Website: macys
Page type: customer-info-address
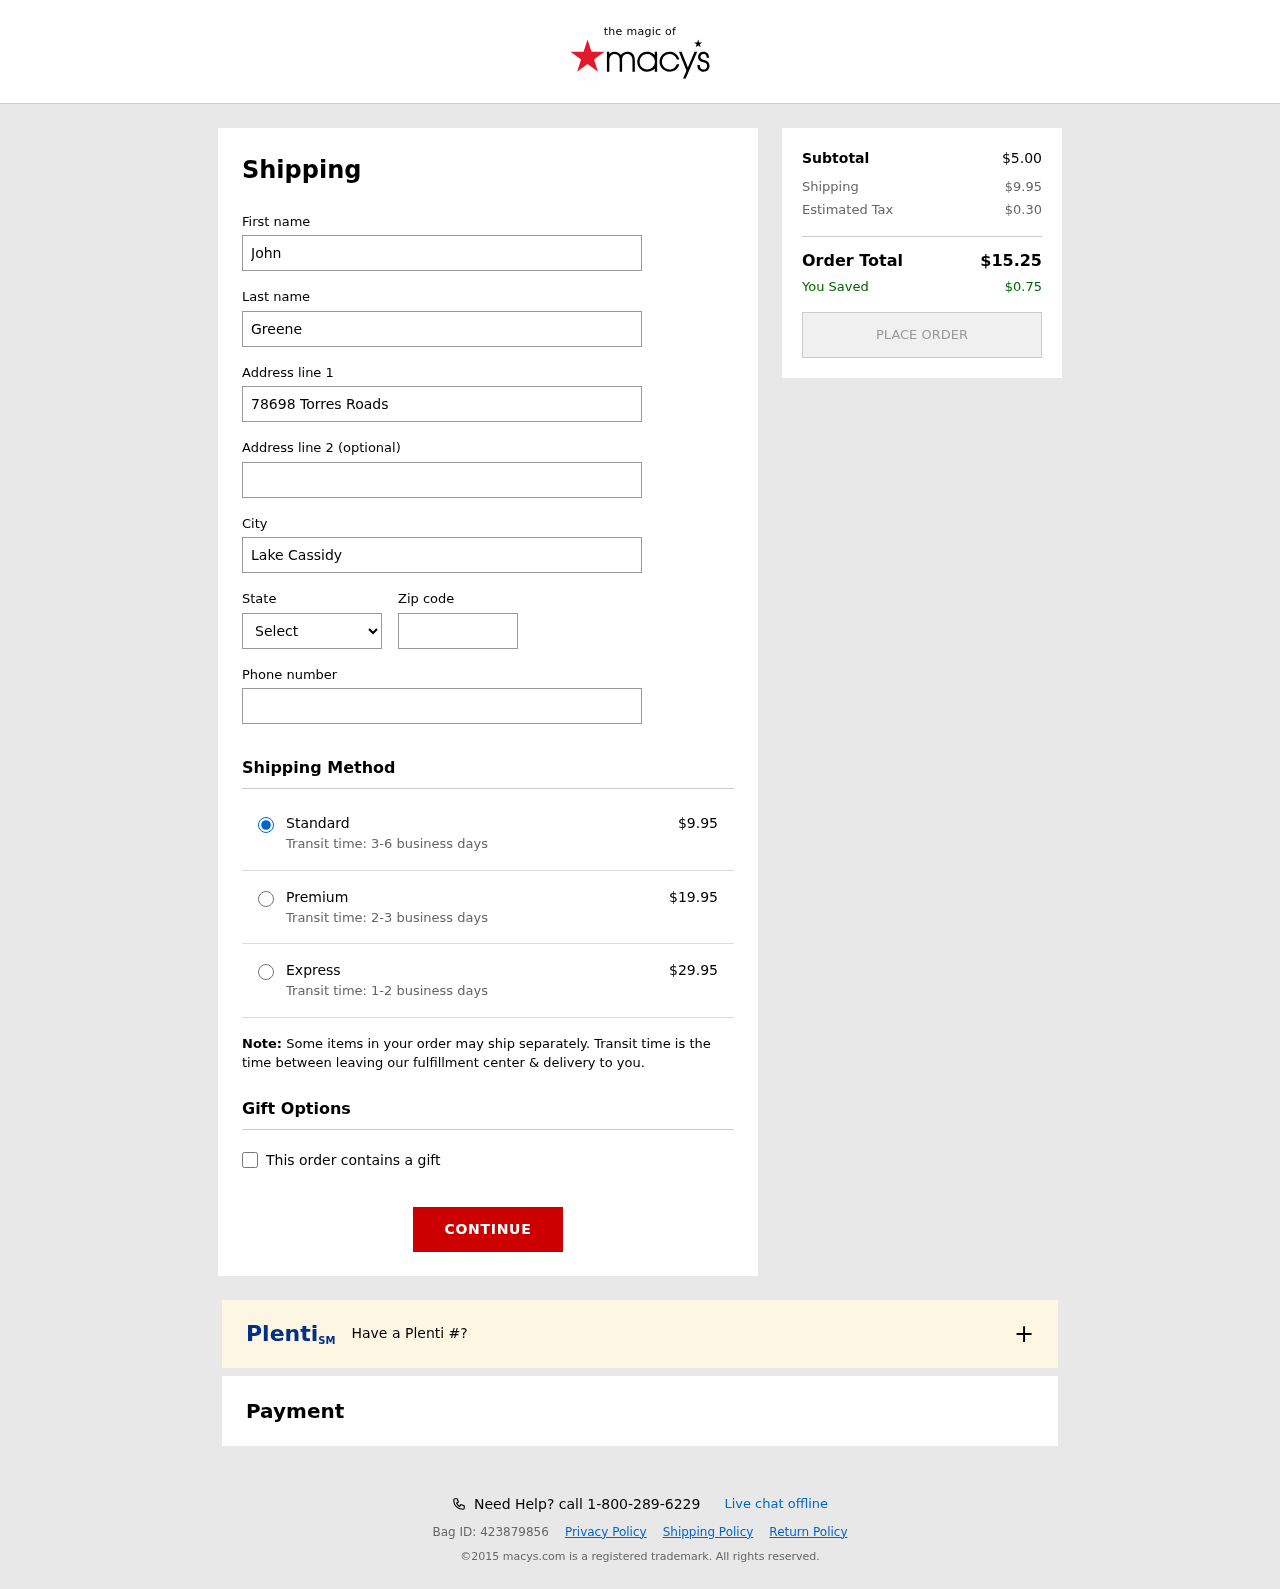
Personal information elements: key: PII_CITY
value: Lake Cassidy
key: PII_FIRSTNAME
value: John
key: PII_LASTNAME
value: Greene
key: PII_PHONE
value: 9394852414
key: PII_POSTCODE
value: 41982
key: PII_STATE_ABBR
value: VT
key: PII_STREET
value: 78698 Torres Roads
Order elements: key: ORDER_SHIPPING_COST
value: $9.95
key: ORDER_SHIPPING_COST_PREMIUM
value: $19.95
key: ORDER_SHIPPING_COST_EXPRESS
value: $29.95
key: ORDER_SUBTOTAL
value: $5.00
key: ORDER_TAX
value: $0.30
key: ORDER_TOTAL
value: $15.25
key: ORDER_SAVINGS
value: $0.75